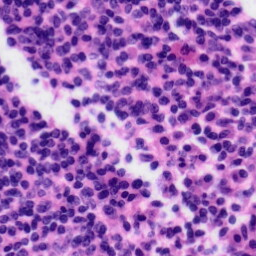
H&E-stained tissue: Tonsil